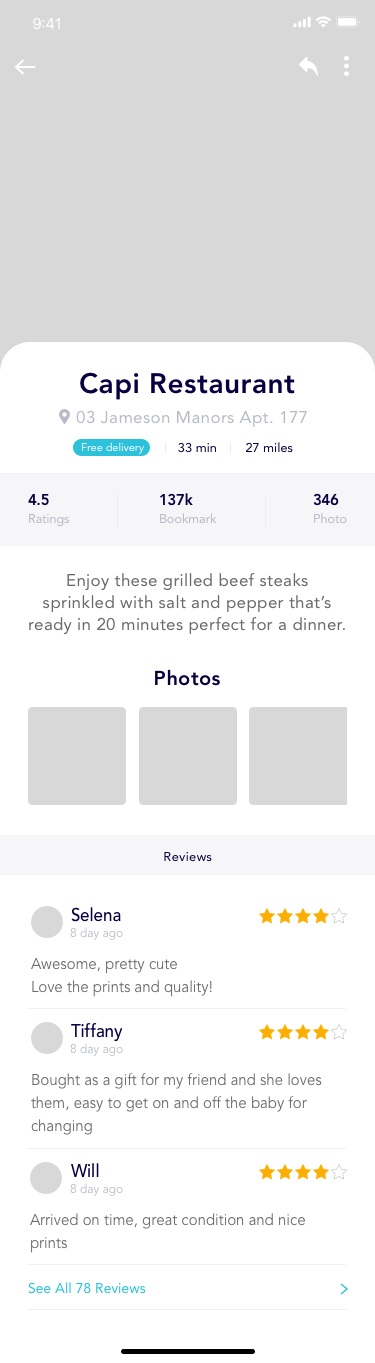
Text in this UI design:
03 Jameson Manors Apt. 177
Capi Restaurant
Free delivery
33 min
27 miles
4.5
Ratings
137k
Bookmark
346
Photo
Enjoy these grilled beef steaks sprinkled with salt and pepper that’s ready in 20 minutes perfect for a dinner.
Photos
Reviews
Awesome, pretty cute
Love the prints and quality!
Bought as a gift for my friend and she loves
them, easy to get on and off the baby for
changing
Arrived on time, great condition and nice
prints
8 day ago
8 day ago
8 day ago
Selena
Tiffany
Will
See All 78 Reviews